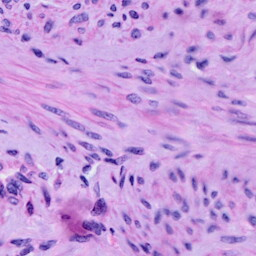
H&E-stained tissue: Cervix